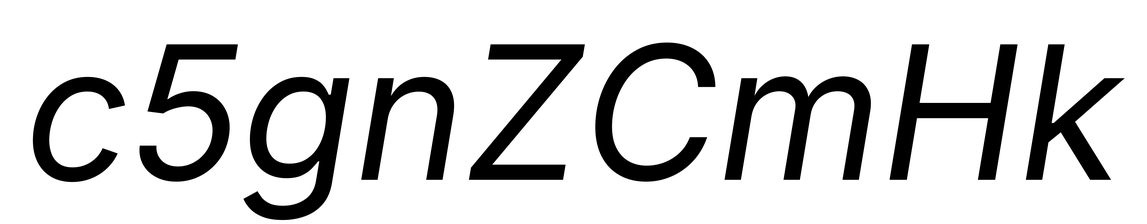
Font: Inter-Italic_Italic